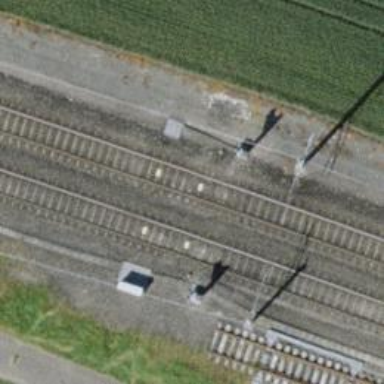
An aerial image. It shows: Railway signal.